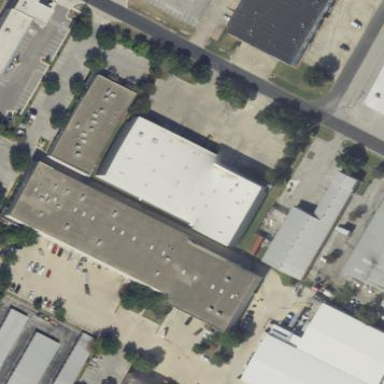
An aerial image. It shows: Building.